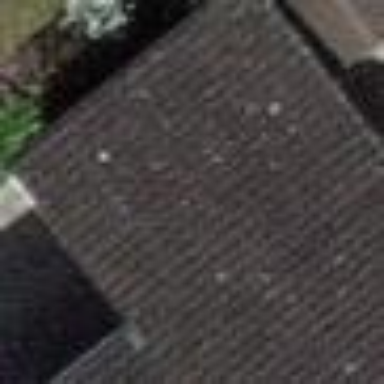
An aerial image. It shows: View of roof of building.